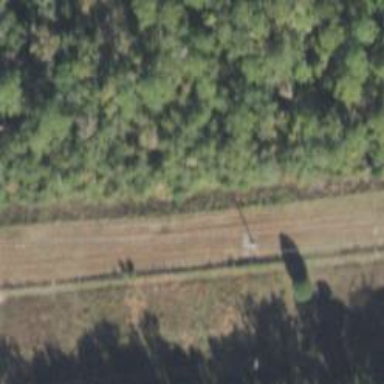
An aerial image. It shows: Power tower or pole.